Question: I am trying to implement static files cache in the ASP.net mvc application.
What i did:
I've added into 'Content' folder a 'web.config' file with the following content:
'''
<?xml version="1.0"?>
<configuration>
<system.webServer>
<staticContent>
<clientCache cacheControlCustom="public" cacheControlMode="UseMaxAge" cacheControlMaxAge="300.0:00:00" />
</staticContent>
</system.webServer>
</configuration>
'''
In the website 'web.config' file, i commented out some lines of code:
'''
<system.webServer>
<validation validateIntegratedModeConfiguration="false" />
<handlers>
<remove name="ExtensionlessUrlHandler-ISAPI-4.0_32bit" />
<remove name="ExtensionlessUrlHandler-ISAPI-4.0_64bit" />
<remove name="ExtensionlessUrlHandler-Integrated-4.0" />
<add name="ExtensionlessUrlHandler-ISAPI-4.0_32bit" path="*." verb="GET,HEAD,POST,DEBUG,PUT,DELETE,PATCH,OPTIONS" modules="IsapiModule" scriptProcessor="%windir%\Microsoft.NET\Framework4.0.30319spnet_isapi.dll" preCondition="classicMode,runtimeVersionv4.0,bitness32" responseBufferLimit="0" />
<add name="ExtensionlessUrlHandler-ISAPI-4.0_64bit" path="*." verb="GET,HEAD,POST,DEBUG,PUT,DELETE,PATCH,OPTIONS" modules="IsapiModule" scriptProcessor="%windir%\Microsoft.NET\Framework644.0.30319spnet_isapi.dll" preCondition="classicMode,runtimeVersionv4.0,bitness64" responseBufferLimit="0" />
<add name="ExtensionlessUrlHandler-Integrated-4.0" path="*." verb="GET,HEAD,POST,DEBUG,PUT,DELETE,PATCH,OPTIONS" type="System.Web.Handlers.TransferRequestHandler" preCondition="integratedMode,runtimeVersionv4.0" />
<!-- Commented them out
<add verb="GET" path="*.js" name="Static for js" type="System.Web.StaticFileHandler" />
<add verb="GET" path="*.css" name="Static for css" type="System.Web.StaticFileHandler" />
<add verb="GET" path="*.png" name="Static for png" type="System.Web.StaticFileHandler" />
<add verb="GET" path="*.jpg" name="Static for jpg" type="System.Web.StaticFileHandler" />
-->
</handlers>
'''
Now, publishing the website and inspecting the resources, i get the folowing response:

I see is missing the 'Expire' header ?! (shouldn't it be there in order for cache to work)
Does the response headers tell the browser to cache the resource for the next 25920000 seconds?
I am doing things correctly in order to cache the static files?
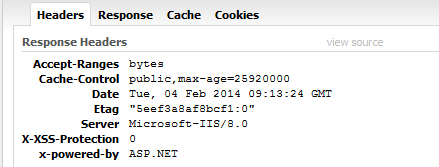
Answer: This is correct, and you <URL>.
<URL>, that shouldn't be a real concern, even less now, 7 years later.